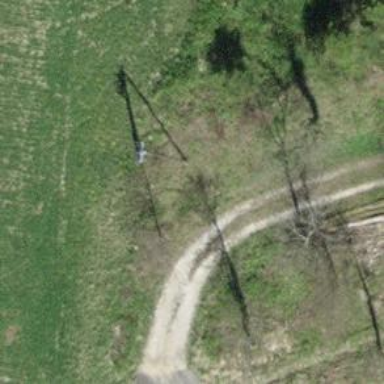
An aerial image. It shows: Utility pole in the area.